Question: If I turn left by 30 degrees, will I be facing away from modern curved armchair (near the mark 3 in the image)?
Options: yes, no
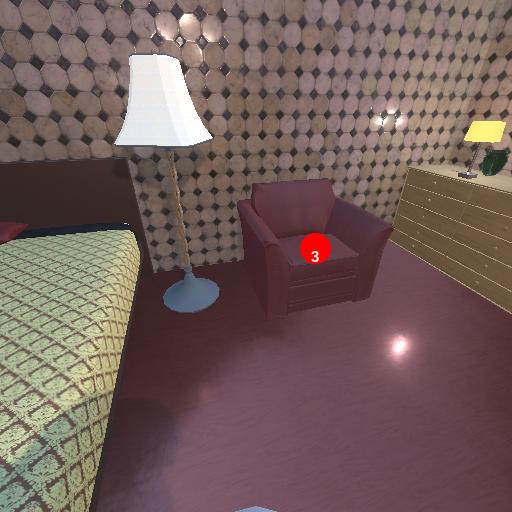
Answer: yes